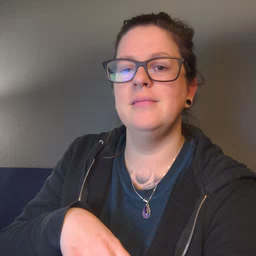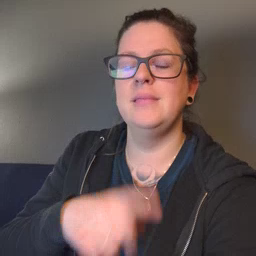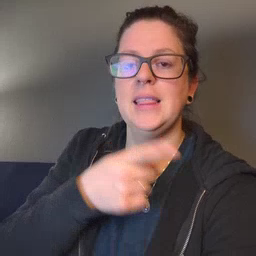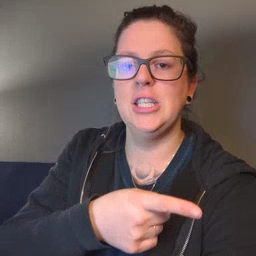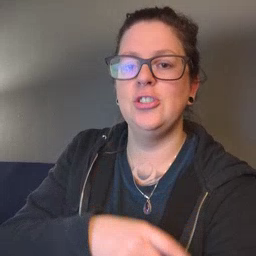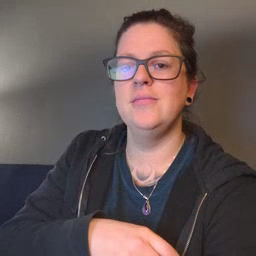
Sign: there